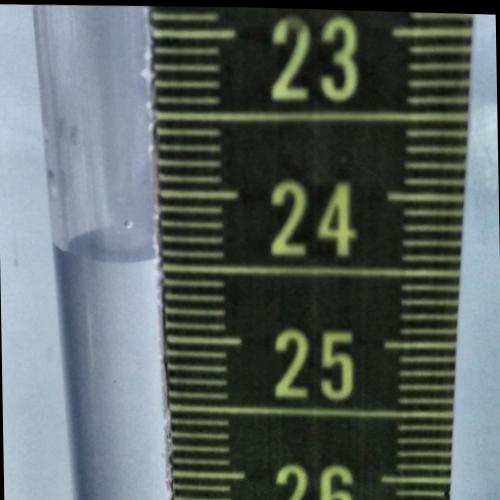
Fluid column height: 24.5 cm